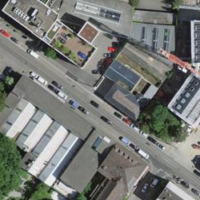
EUNIS habitat code: 54
Species observed at this site:
Anthyllis vulneraria